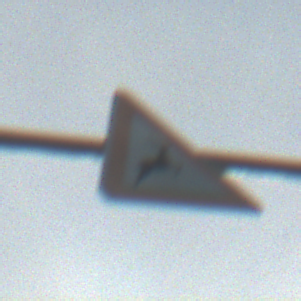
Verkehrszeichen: WildwechselLinks
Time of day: MorningAfternoon
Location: Outdoor (Suburban)
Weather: PartlyCloudy
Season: NotSpecified
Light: Natural